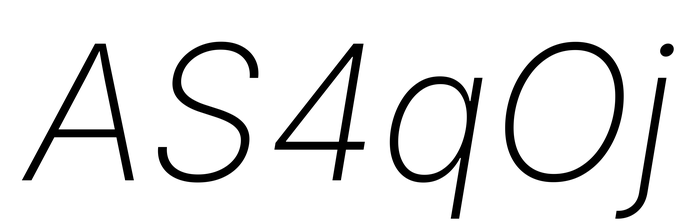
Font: Inter-Italic_ExtraLight_Italic